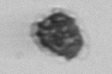
Label: Syracosphaera_pulchra